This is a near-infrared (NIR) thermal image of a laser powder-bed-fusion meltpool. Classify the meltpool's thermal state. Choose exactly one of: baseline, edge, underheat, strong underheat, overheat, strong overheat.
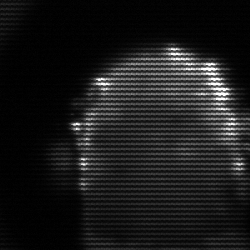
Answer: baseline